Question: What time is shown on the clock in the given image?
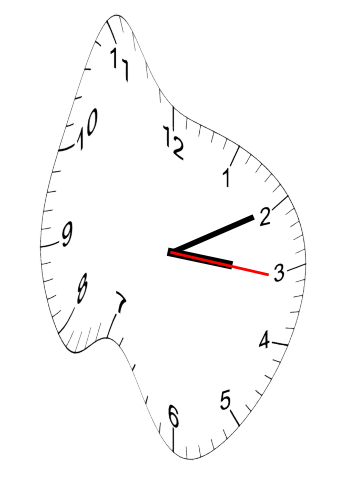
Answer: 03:10:16